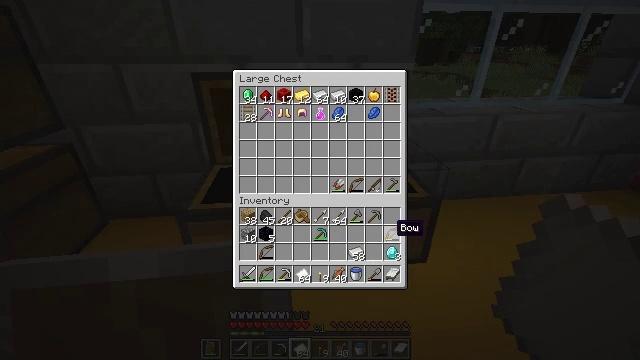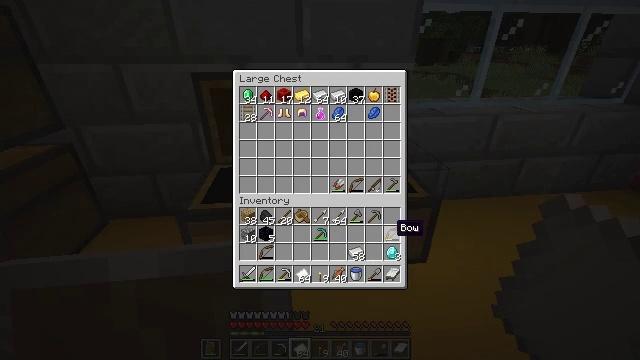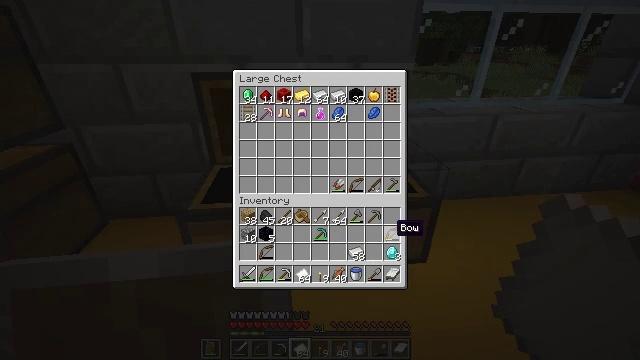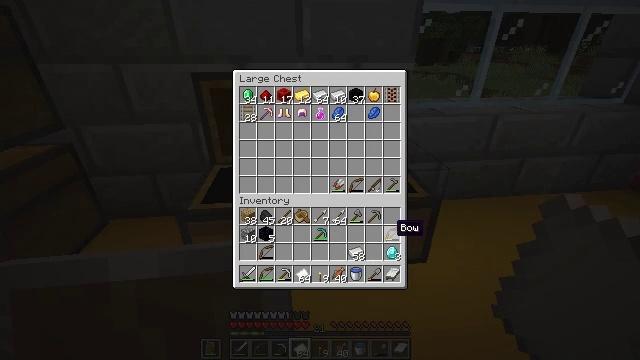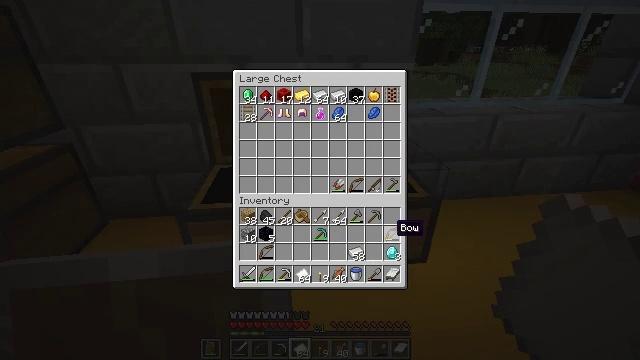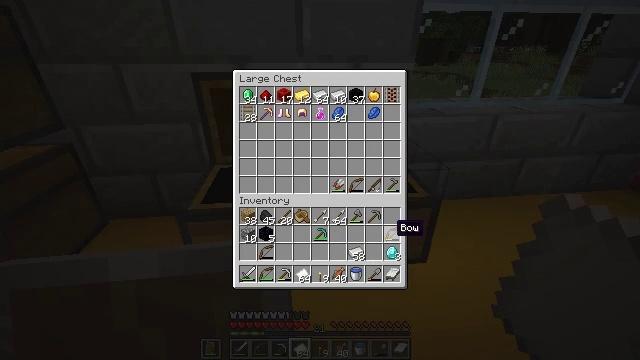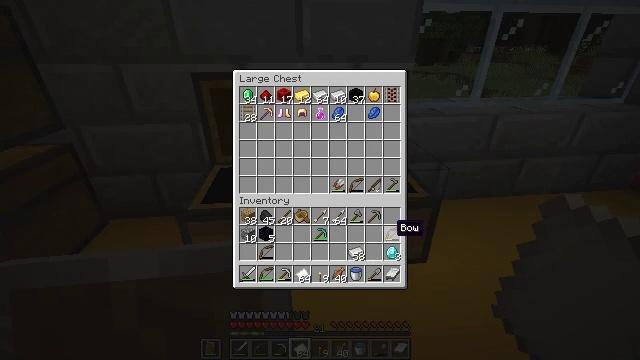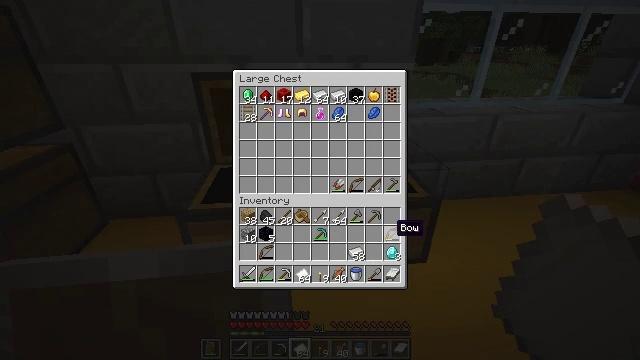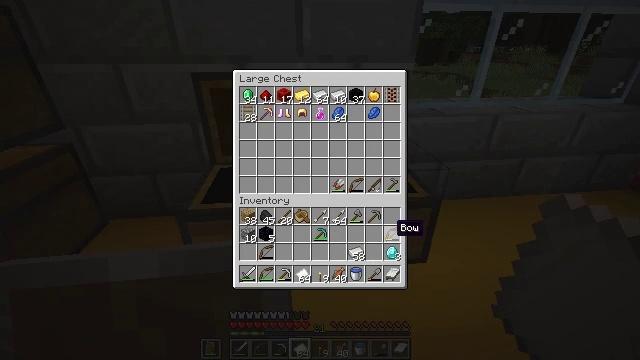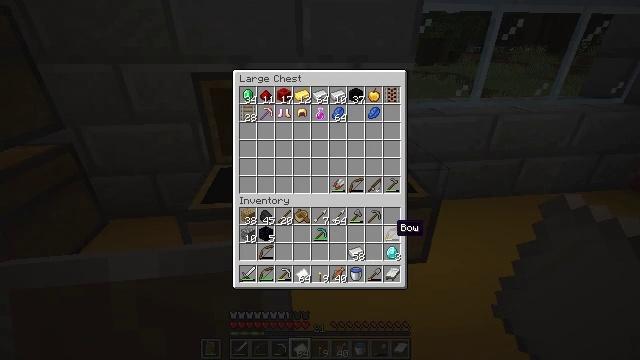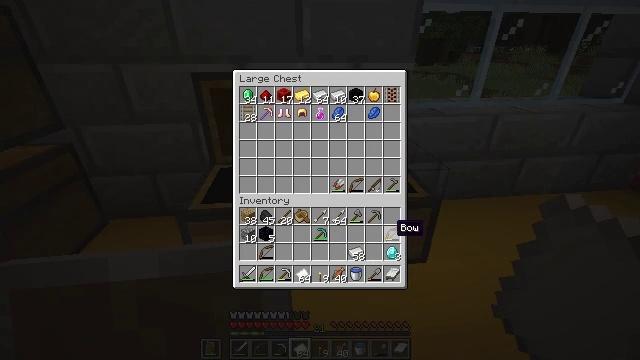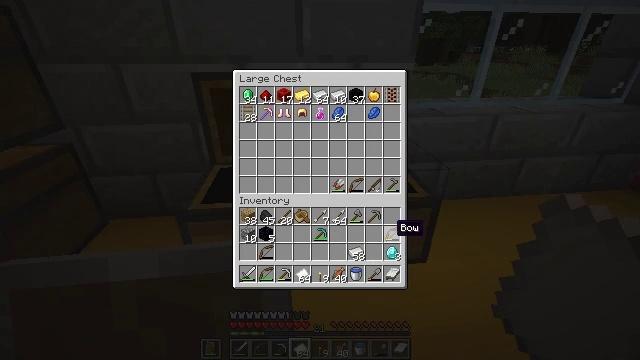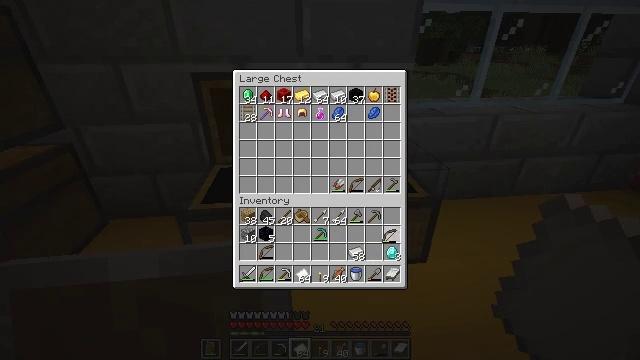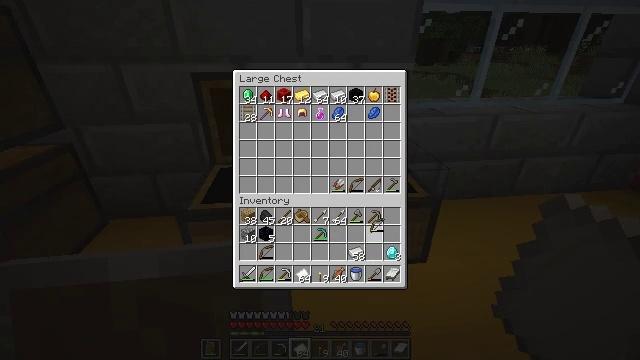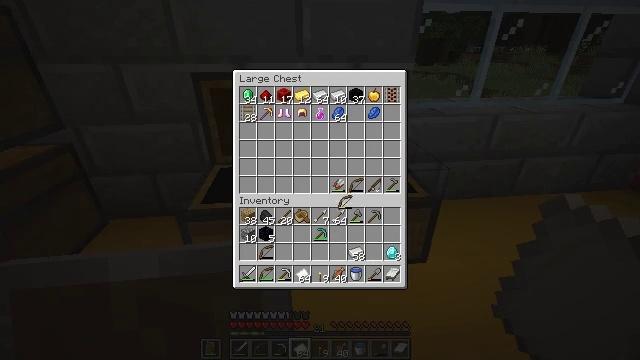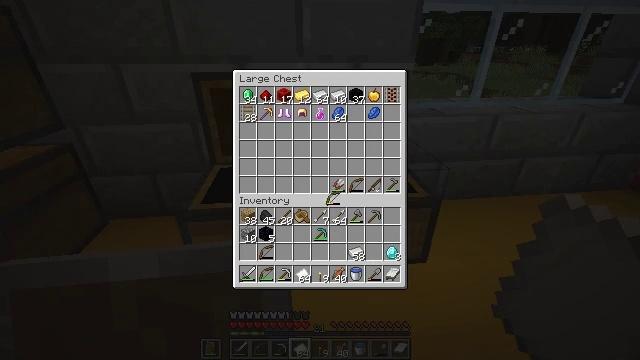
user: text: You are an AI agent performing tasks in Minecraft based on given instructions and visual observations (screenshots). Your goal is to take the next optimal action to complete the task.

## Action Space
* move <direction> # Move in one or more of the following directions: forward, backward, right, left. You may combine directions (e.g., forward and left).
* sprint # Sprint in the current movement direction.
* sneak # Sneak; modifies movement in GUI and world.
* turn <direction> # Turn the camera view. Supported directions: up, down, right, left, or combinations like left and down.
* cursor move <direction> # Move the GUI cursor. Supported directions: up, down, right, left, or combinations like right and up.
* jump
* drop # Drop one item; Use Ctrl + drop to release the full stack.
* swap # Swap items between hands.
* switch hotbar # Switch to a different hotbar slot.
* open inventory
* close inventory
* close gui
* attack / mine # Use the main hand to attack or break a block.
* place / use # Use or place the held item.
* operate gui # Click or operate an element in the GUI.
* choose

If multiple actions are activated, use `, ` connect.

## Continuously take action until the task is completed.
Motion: motion action
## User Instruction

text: Combine iron ingots to form an iron block.
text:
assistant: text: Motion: no_op
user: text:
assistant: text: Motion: no_op
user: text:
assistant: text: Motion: no_op
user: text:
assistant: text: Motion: no_op
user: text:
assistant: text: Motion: no_op
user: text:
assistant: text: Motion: no_op
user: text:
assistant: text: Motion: no_op
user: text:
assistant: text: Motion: no_op
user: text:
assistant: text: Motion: no_op
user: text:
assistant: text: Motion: no_op
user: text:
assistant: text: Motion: no_op
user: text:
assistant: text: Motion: operate gui
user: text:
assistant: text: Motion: cursor move left and up
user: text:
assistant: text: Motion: cursor move left and up
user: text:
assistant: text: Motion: cursor move left
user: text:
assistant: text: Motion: no_op
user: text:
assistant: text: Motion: no_op
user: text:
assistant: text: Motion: no_op
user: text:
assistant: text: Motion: no_op
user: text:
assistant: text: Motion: no_op
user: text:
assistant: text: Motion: operate gui
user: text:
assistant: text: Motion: operate gui
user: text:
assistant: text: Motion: no_op
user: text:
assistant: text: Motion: no_op
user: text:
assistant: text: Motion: no_op
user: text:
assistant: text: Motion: cursor move left and down
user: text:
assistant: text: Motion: cursor move left and down
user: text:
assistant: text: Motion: no_op
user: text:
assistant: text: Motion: no_op
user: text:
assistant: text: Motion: no_op